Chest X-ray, PA view. Patient: 70 years old, sex M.
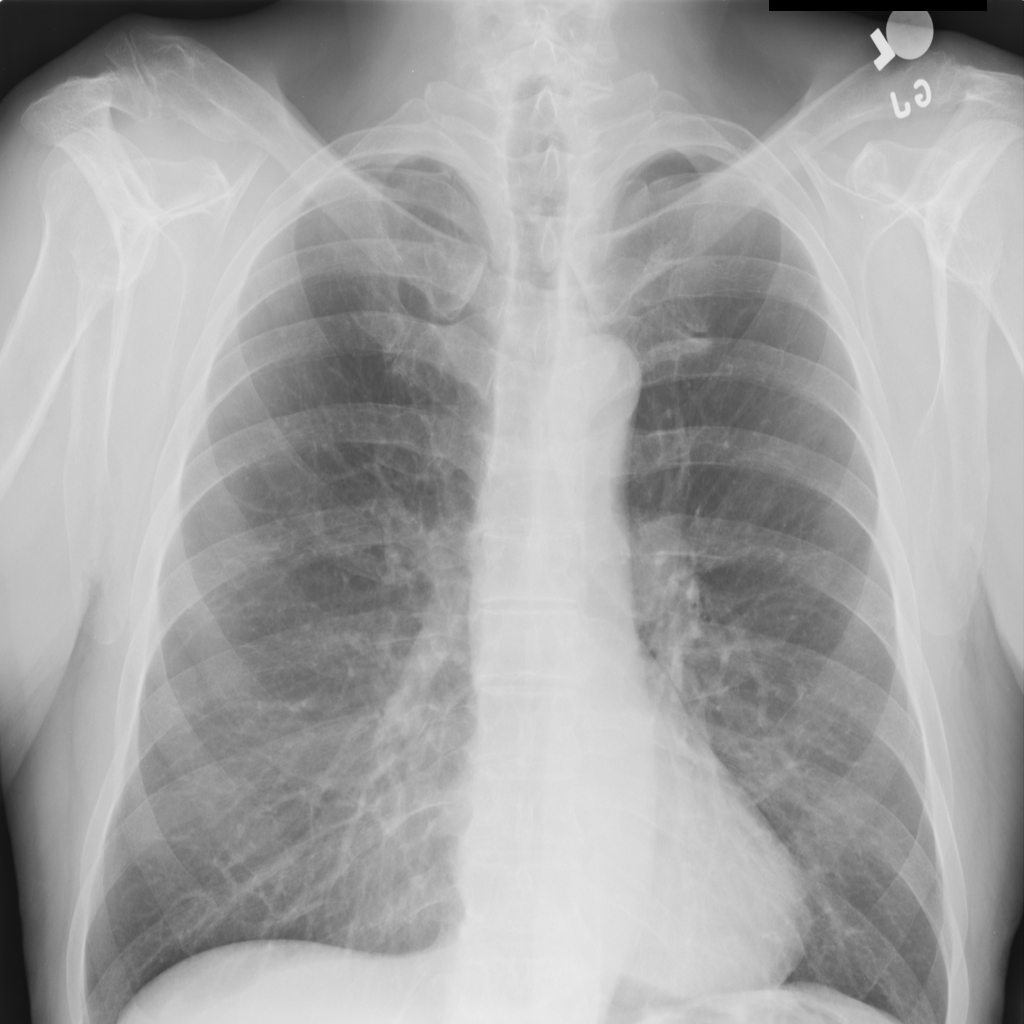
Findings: Atelectasis